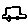
Label: car